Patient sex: F
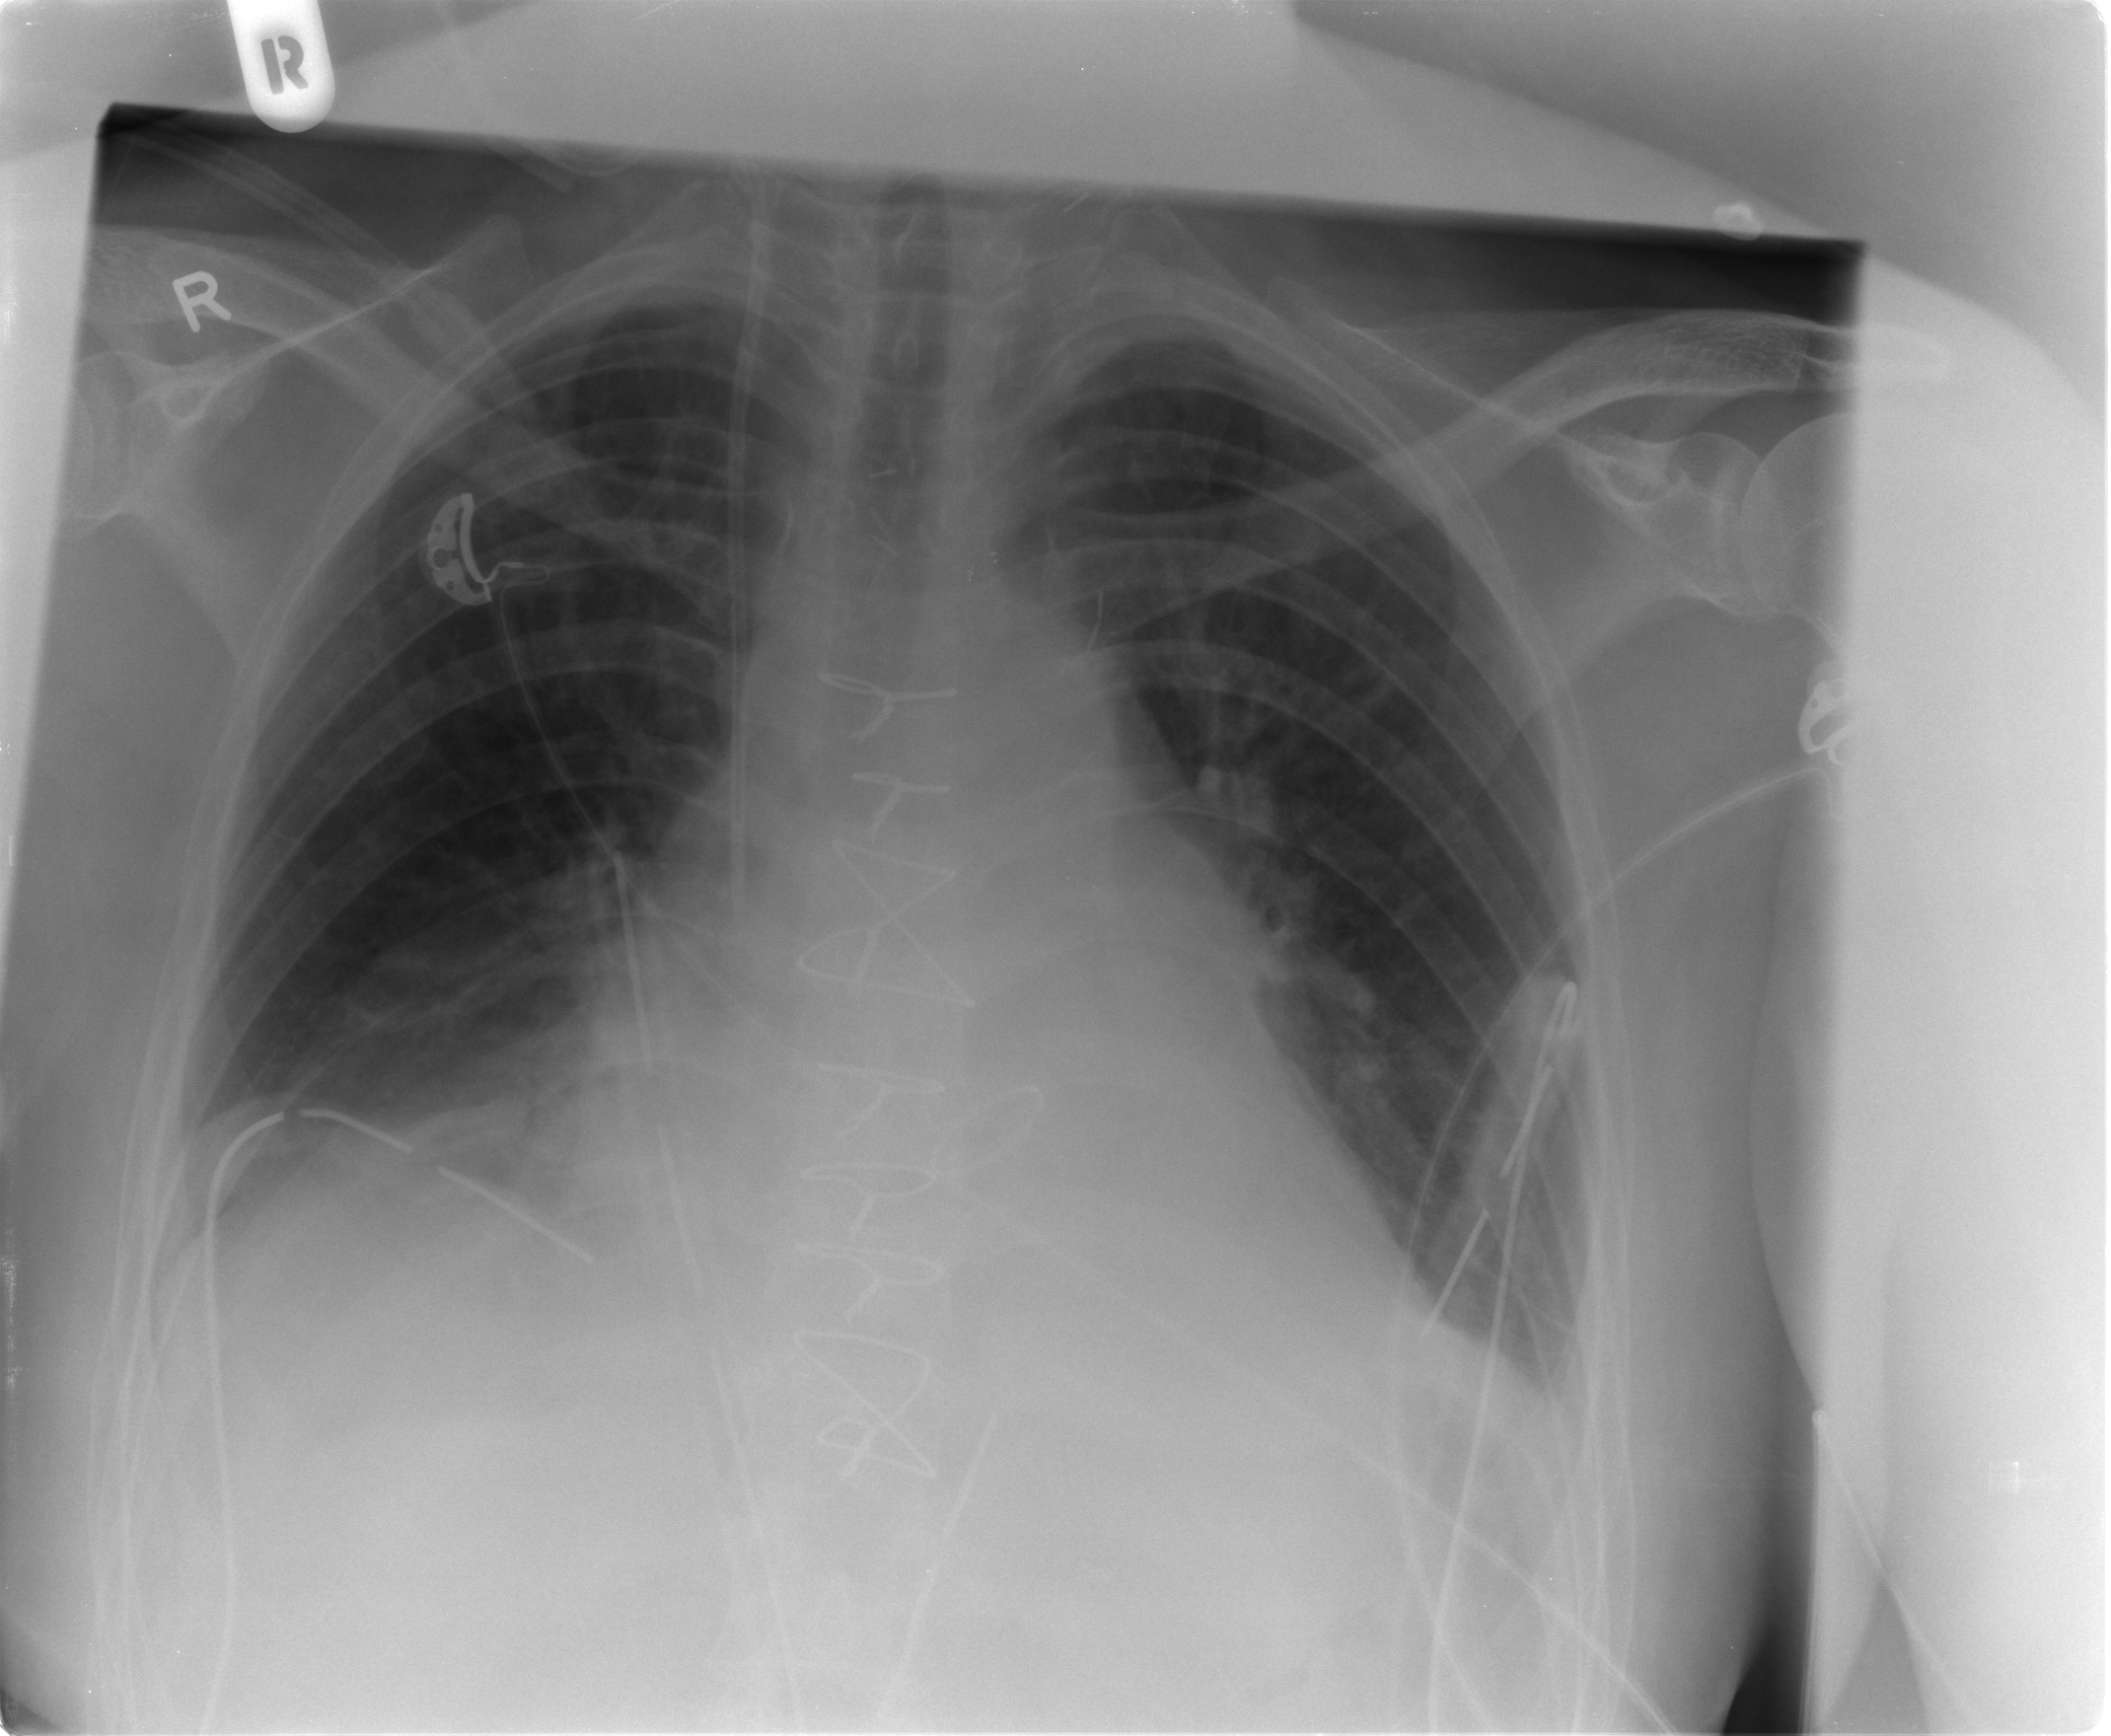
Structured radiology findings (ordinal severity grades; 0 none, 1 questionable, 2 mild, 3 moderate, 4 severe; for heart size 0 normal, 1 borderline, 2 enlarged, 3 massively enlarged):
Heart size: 1
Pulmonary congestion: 1
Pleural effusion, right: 2
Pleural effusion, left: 1
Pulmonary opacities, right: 1
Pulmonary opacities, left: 0
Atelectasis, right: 2
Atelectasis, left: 1